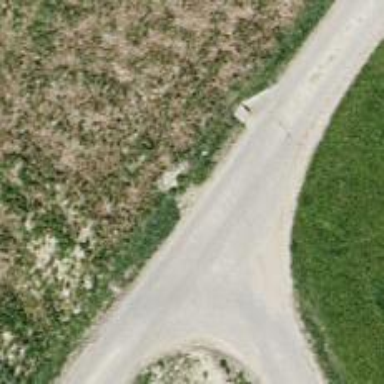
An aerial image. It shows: Well-maintained track road of grade 1.